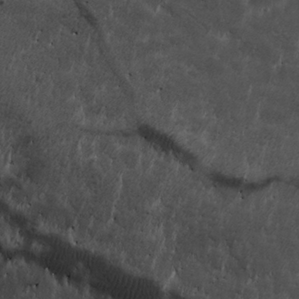
Label: non_frost